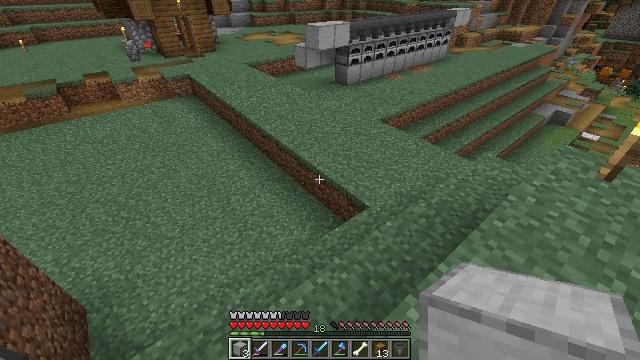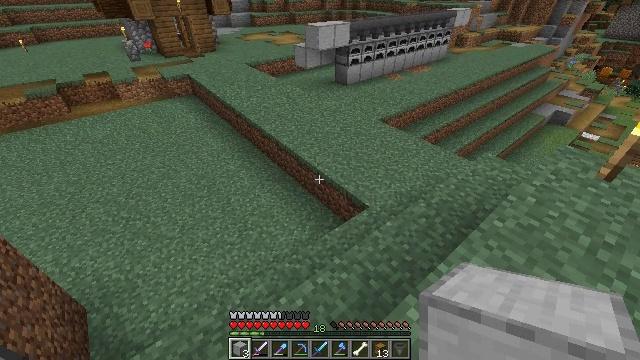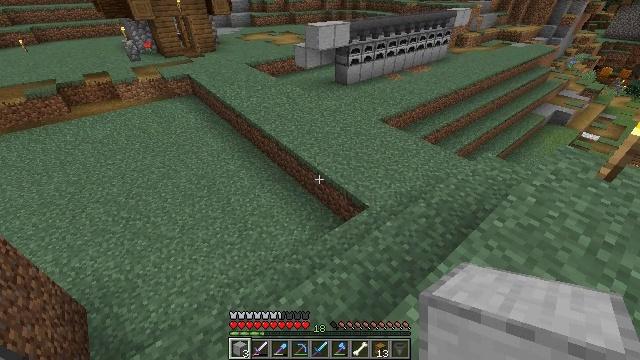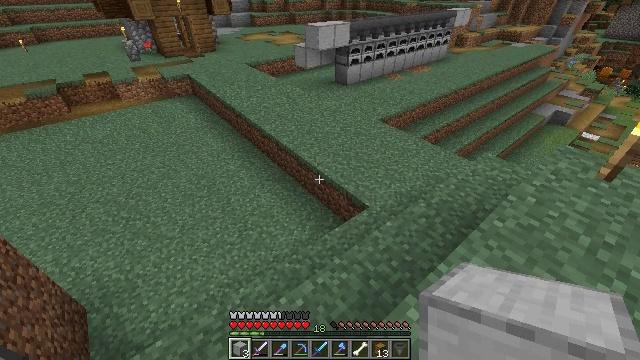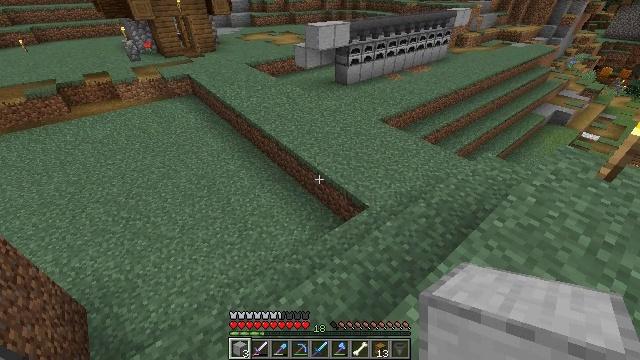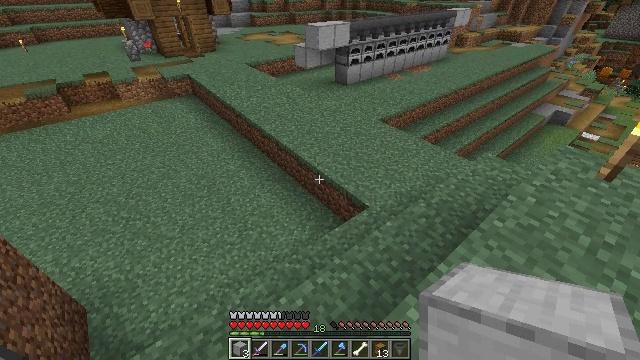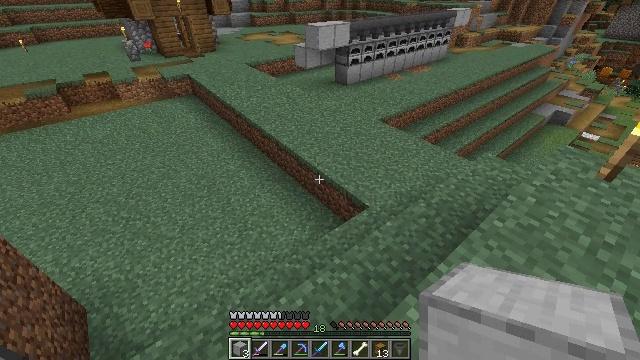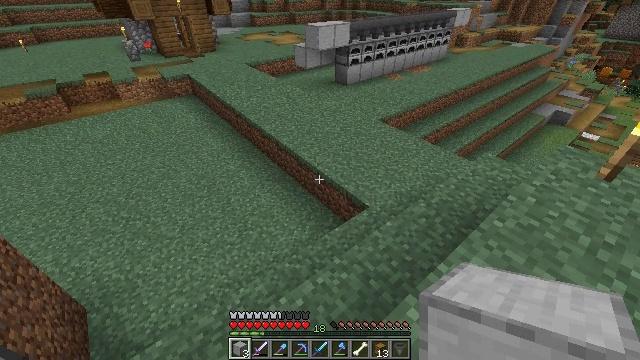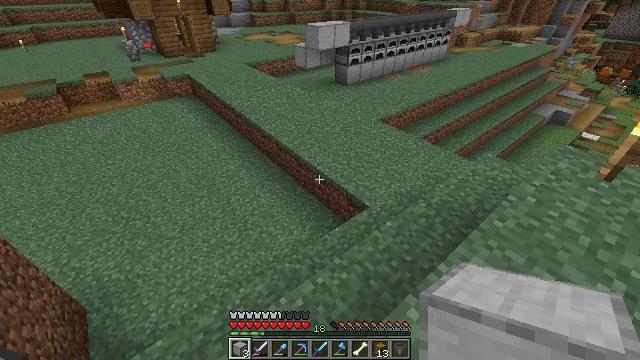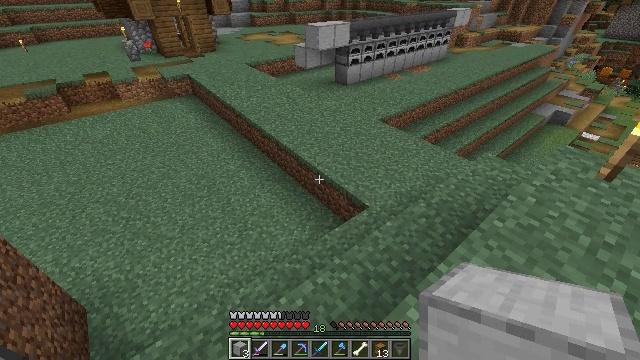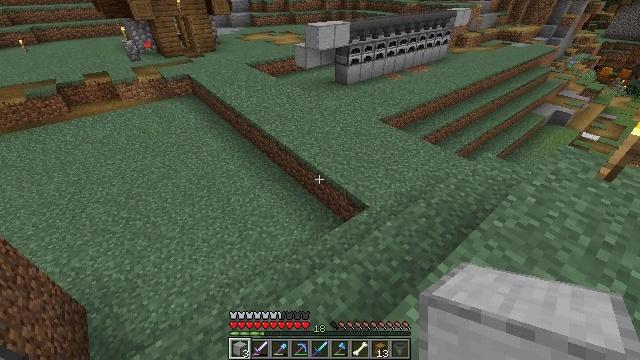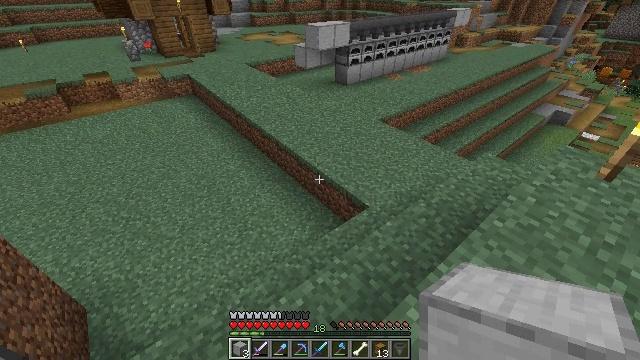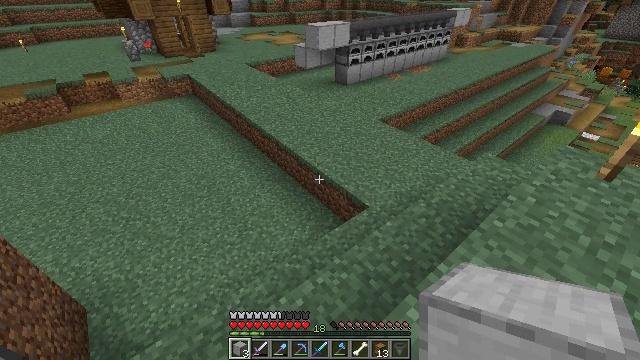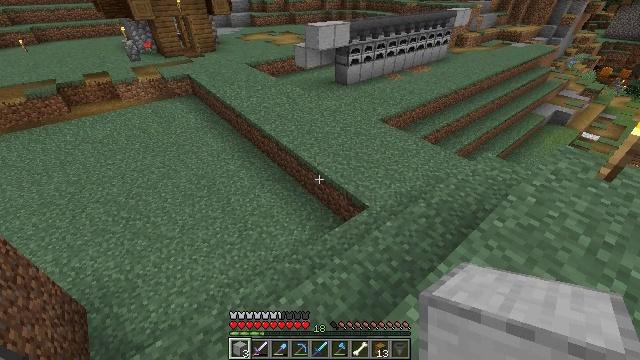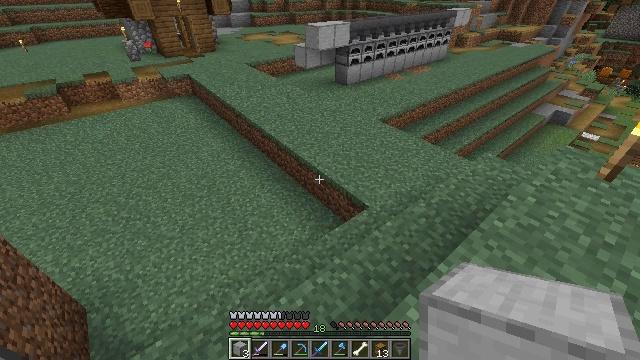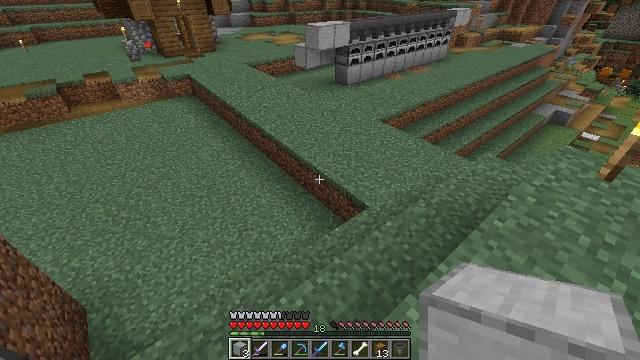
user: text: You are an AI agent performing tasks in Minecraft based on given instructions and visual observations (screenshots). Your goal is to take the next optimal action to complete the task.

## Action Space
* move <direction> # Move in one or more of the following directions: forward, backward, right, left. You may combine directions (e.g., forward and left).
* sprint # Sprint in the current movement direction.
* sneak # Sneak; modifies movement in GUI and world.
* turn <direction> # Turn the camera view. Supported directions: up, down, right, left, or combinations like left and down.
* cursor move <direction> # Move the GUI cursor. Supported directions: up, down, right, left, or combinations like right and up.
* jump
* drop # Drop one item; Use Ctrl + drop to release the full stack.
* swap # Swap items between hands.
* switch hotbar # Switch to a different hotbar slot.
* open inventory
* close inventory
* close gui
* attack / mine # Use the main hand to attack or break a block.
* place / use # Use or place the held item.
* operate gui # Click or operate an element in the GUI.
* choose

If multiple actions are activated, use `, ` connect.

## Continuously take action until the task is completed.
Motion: motion action
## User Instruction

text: Turn regular stone into smooth stone by smelting in the furnace.
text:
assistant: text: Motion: no_op
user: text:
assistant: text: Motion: no_op
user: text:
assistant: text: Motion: no_op
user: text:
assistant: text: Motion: no_op
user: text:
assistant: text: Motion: no_op
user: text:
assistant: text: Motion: no_op
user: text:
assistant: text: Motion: no_op
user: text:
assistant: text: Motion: no_op
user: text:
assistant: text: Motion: no_op
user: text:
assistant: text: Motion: no_op
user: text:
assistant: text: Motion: no_op
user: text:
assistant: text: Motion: no_op
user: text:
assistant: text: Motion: no_op
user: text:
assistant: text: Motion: no_op
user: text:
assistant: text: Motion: no_op
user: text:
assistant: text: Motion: no_op
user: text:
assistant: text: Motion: no_op
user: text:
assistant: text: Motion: no_op
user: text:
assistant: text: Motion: no_op
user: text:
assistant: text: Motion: no_op
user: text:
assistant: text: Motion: no_op
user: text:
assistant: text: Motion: no_op
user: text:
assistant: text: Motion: no_op
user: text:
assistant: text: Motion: no_op
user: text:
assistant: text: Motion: no_op
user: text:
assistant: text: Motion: no_op
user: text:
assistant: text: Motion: no_op
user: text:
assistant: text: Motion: no_op
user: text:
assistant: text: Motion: no_op
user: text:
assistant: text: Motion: no_op